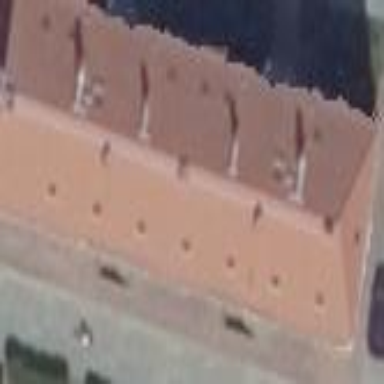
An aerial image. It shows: Hipped roof on residential building.